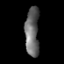
Tissue: prostate
Cell type: T cells
Senescence score: 0.2486
Nuclear area (px): 663
Mean DAPI intensity: 106.008